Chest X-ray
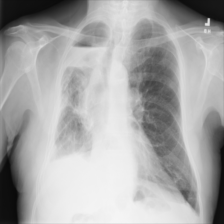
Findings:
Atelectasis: negative
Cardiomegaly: negative
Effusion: negative
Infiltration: negative
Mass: negative
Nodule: negative
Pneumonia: negative
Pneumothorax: negative
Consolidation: negative
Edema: negative
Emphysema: negative
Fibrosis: negative
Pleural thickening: negative
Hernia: negative